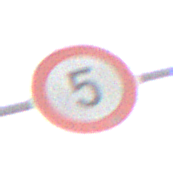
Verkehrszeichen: Geschwindigkeit5
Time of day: SunriseSunset
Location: Outdoor (RoadRail)
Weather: PartlyCloudy
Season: NotSpecified
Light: Natural